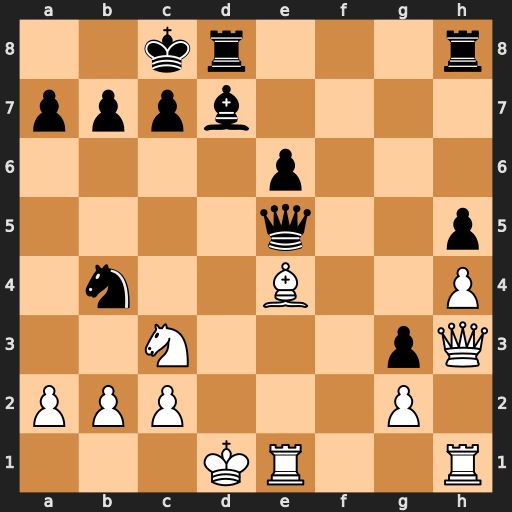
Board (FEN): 2kr3r/pppb4/4p3/4q2p/1n2B2P/2N3pQ/PPP3P1/3KR2R
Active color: w
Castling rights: -
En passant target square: -
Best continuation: Bxb7+ Kxb7 Rxe5